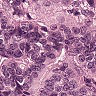
Metastatic tissue present: yes